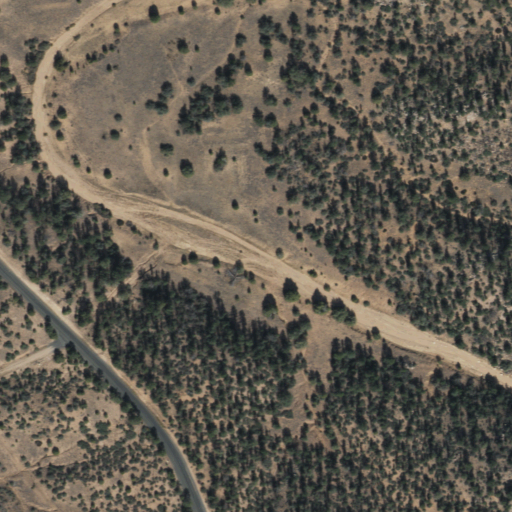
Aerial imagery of valley in Arizona named Inscription Canyon containing shrub and open development